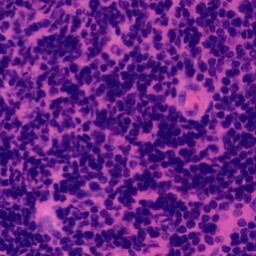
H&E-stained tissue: Tonsil